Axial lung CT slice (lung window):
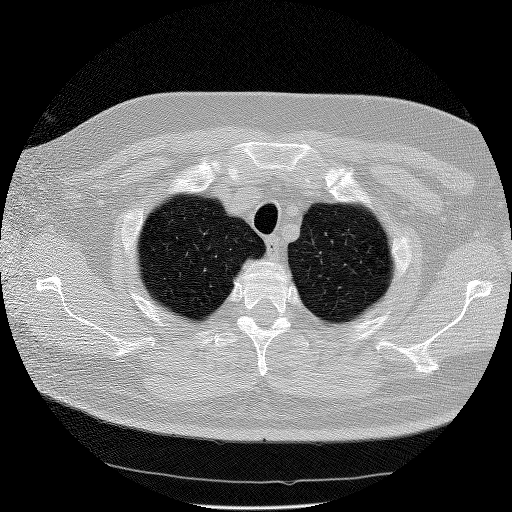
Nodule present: no